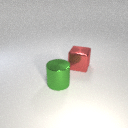
large red metal cube behind large green metal cylinder